Current action and preconditions to check: trajectory_clear

Your task: For each precondition in the list above, predict whether it will hold at this action.

Consider the current scene as observed from the mobile robot's camera, and analyze the predicted future states of all dynamic agents (e.g., people, animals, vehicles, or any moving entities) within the NEXT SECOND.

IMPORTANT: Only answer "very likely" if you are absolutely certain—based on strong, clear evidence—that a dynamic agent will violate the precondition in the predicted future state. Do NOT answer "very likely" for unlikely, ambiguous, or low-probability risks.

Ask yourself for each precondition: Is there a high probability, with clear and convincing evidence, that the predicted future states of any dynamic agent will interfere with the predicted future state of the currently executing action within the NEXT SECOND, causing that precondition to fail?

Assess the risk level based on these predictions. Use "likely" or "very likely" if motions create a clear risk of interference.

Use "neutral" or "improbable" if agents are nearby but their predicted paths are clearly diverging or non-conflicting.

Failure Risk Categories: "very improbable", "improbable", "neutral", "likely", "very likely"

Answer Format: Output ONLY the probability_of_failure value from these categories: "very improbable", "improbable", "neutral", "likely", "very likely"

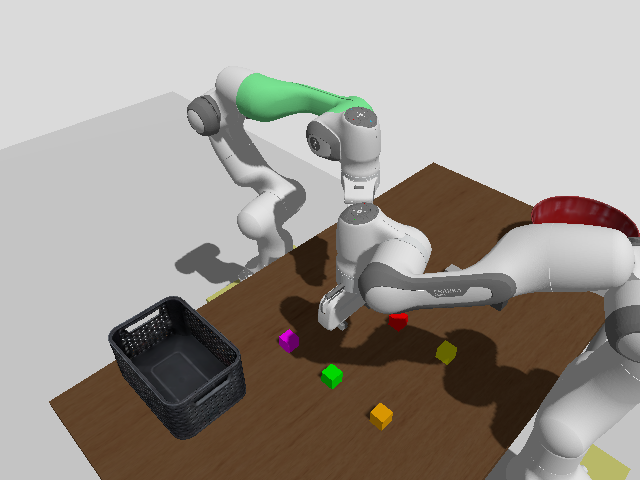

Answer: improbable